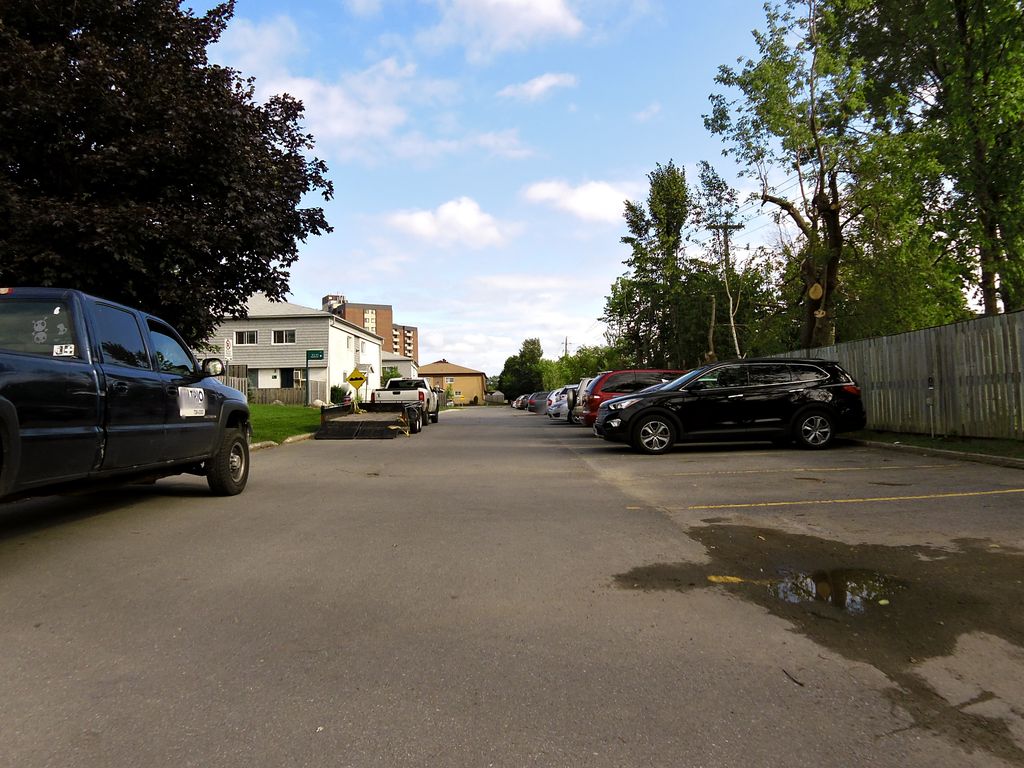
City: ottawa-gatineau